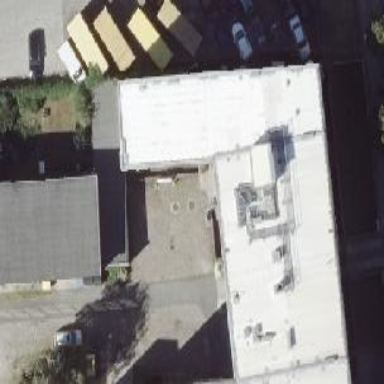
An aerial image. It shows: Industrial building with flat roof. It appears to be works facility.